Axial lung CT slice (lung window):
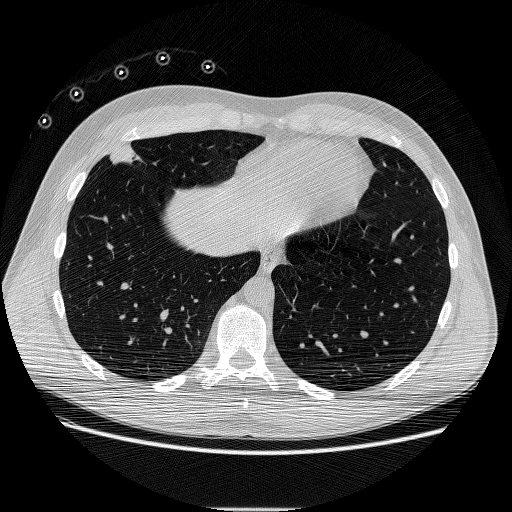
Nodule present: yes
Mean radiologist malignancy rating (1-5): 4.75